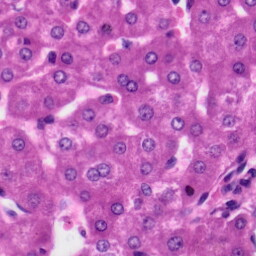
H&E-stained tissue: Liver